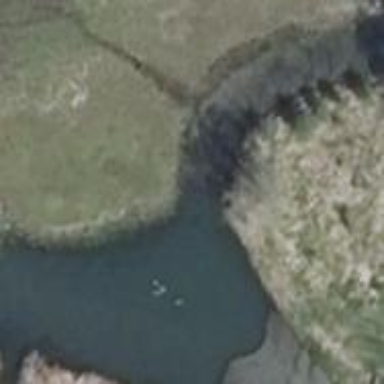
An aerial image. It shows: Natural oxbow water feature.